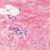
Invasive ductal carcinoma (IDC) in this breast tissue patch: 0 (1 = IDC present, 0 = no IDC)